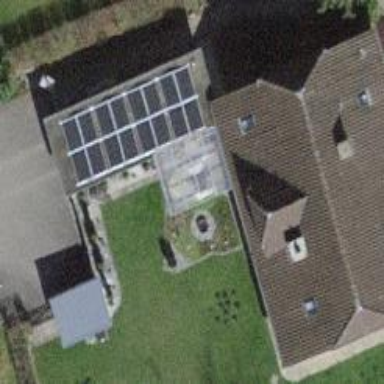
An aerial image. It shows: Solar power generator utilizing photovoltaic technology with solar photovoltaic panels.